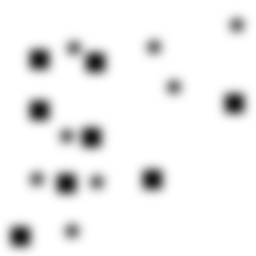
Squares: 8
Triangles: 0
Stars: 8
Total shapes: 16